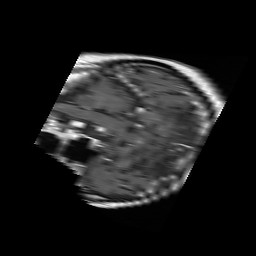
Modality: T1w
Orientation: sagittal
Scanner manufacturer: ge
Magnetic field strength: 1.5 T
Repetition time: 0.45 s
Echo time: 0.008832 s